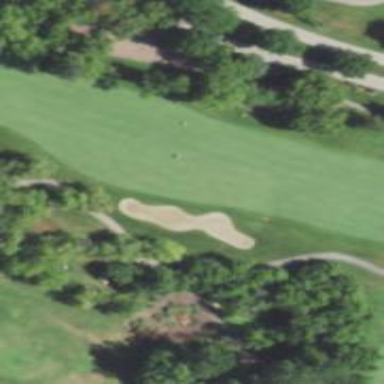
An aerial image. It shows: View of golf hole.